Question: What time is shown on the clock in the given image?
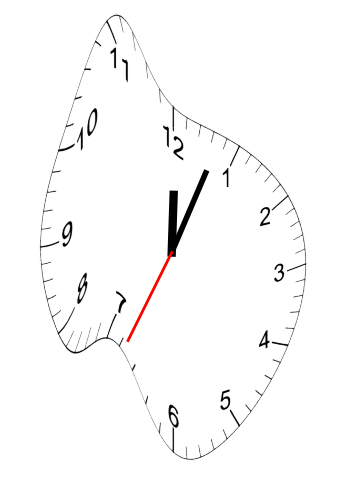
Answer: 12:03:34